Question: I want to remove toolbar from the app in 'XML' file, look red box in the .

'''
<include layout="@layout/toolbar"
android:id="@+id/toolbar" />
'''
I removed the above code, while running the app it get crash. Why so and how to remove that toolbar in my file?
Full code:
'''
<?xml version="1.0" encoding="utf-8"?>
<android.support.v4.widget.DrawerLayout xmlns:android="http://schemas.android.com/apk/res/android"
xmlns:app="http://schemas.android.com/apk/res-auto"
xmlns:tools="http://schemas.android.com/tools"
android:layout_width="match_parent"
android:orientation="vertical"
android:id="@+id/dlMain"
android:visibility="visible"
android:layout_height="match_parent"
android:keepScreenOn="true"
tools:context="com.namarsaham.society.jainvidhya.WebViewActivity">
<LinearLayout
android:id="@+id/dllayout"
android:layout_width="match_parent"
android:layout_height="match_parent"
android:orientation="vertical">
<include layout="@layout/toolbar"
android:id="@+id/toolbar" />
<im.delight.android.webview.AdvancedWebView
android:id="@+id/webview"
android:layout_width="match_parent"
android:layout_height="match_parent"
android:visibility="visible"/>
</LinearLayout>
</android.support.v4.widget.DrawerLayout>
'''
'''
<resources>
<!-- Base application theme. -->
<style name="AppTheme" parent="Theme.AppCompat.Light.NoActionBar">
<!-- Customize your theme here. -->
<item name="colorPrimary">@color/colorPrimary</item>
<item name="colorPrimaryDark">@color/colorPrimaryDark</item>
<item name="colorAccent">@color/colorAccent</item>
</style>
<style name="AppTheme.AppBarOverlay" parent="ThemeOverlay.AppCompat.Dark.ActionBar" />
<style name="AppTheme.PopupOverlay" parent="ThemeOverlay.AppCompat.Light" />
</resources>
'''
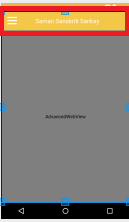
Answer: simply add this line
'''
<include layout="@layout/toolbar"
android:id="@+id/toolbar"
android:visibility="gone" />
'''